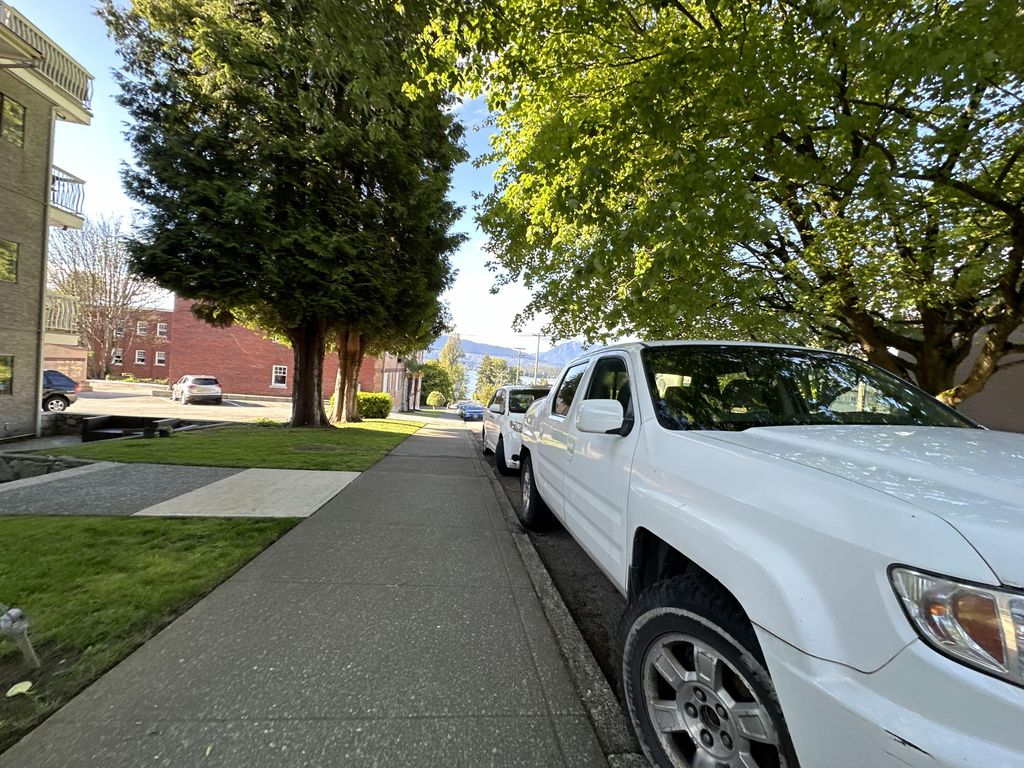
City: vancouver